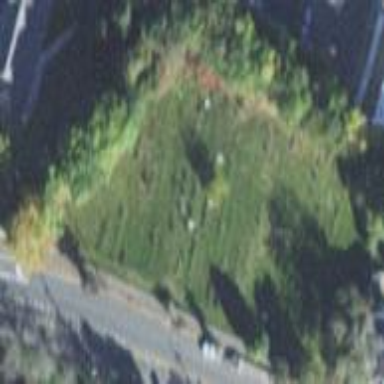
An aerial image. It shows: Cemetery with historical significance.